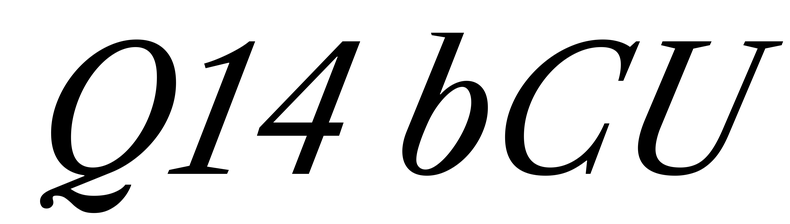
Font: LibreCaslonText-Italic_Italic